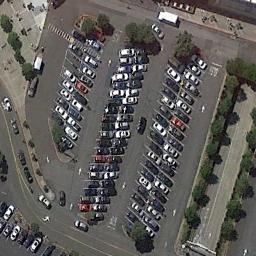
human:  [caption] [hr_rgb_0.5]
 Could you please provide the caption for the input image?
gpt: The parking lot is full of cars next to some trees .

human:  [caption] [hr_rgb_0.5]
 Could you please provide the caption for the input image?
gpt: The parking lot has some yellow signs and two rows of coconut trees .

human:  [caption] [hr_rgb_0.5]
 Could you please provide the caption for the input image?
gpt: There are many different colored cars in the parking lot .

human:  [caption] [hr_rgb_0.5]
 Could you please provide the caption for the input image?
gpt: The parking lot has lots of cars arranged neatly in lines .

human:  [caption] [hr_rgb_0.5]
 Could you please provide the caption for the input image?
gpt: There are some green bushes and many cars on the parking lot .